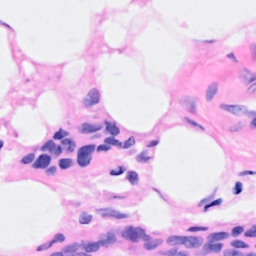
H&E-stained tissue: Breast